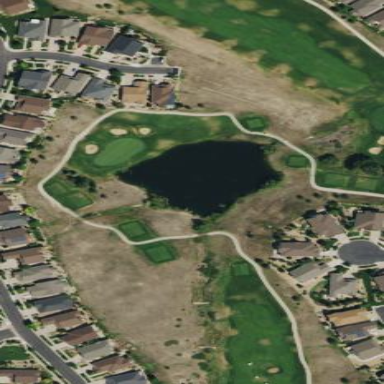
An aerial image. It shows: Area of rough grass used for golf.